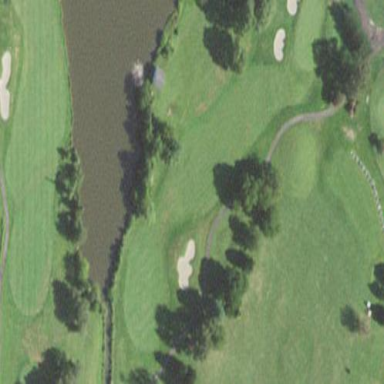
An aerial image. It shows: Water hazard in golf course. The hazard is designated as golf water hazard.